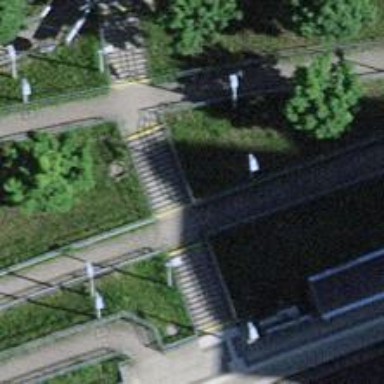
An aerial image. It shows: Set of concrete steps.